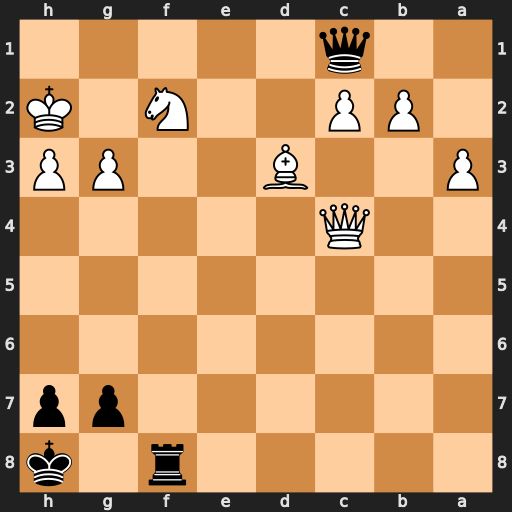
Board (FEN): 5r1k/6pp/8/8/2Q5/P2B2PP/1PP2N1K/2q5
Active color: b
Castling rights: -
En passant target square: -
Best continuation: Rxf2#